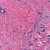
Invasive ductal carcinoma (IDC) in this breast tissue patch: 0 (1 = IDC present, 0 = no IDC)